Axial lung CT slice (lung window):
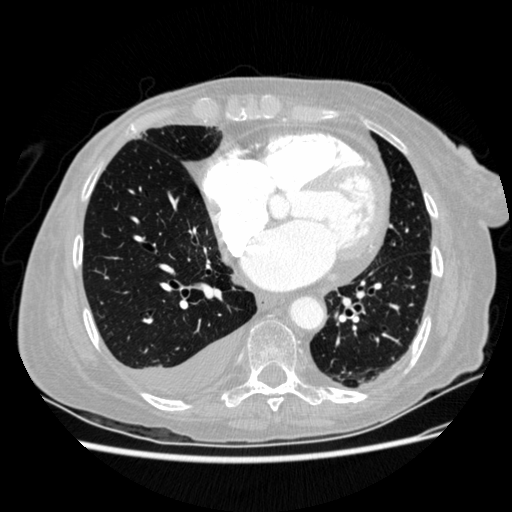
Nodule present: no